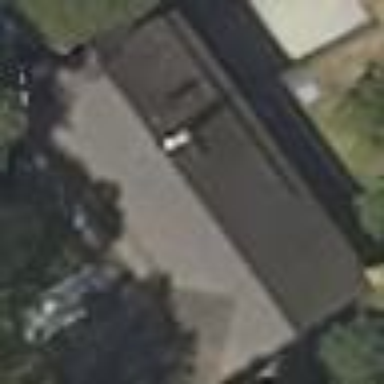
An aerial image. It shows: Detached building.